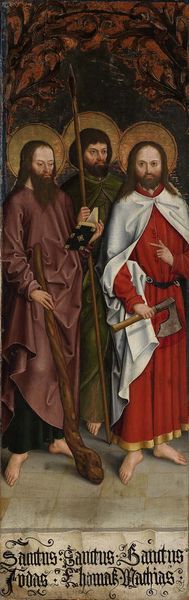
Titel: Die Apostel Petrus, Jacobus und Andreas
Künstler: Schwäbischer Meister
Standort: Karlsruhe
Institution: Staatliche Kunsthalle Karlsruhe
Schlagwörter: baum, dunkel, flügel, gemälde, laub, mann, umhang, weiß, bäume, grün, braun, finger, geste, holz, kleid, kleider, männer, schwarz, gürtel, rot, weg, malerei, ornament, bart, bärte, bibel, falten, johannes, stein, bild, ast, boden, gewand, gold, haare, mantel, drei, gewänder, höhle, wald, garten, füße, schrift, perspektive, stab, farbe, lila, violett, lanze, drei männer, thomas, barfuss, buch, kreuz, fliesen, knüppel, text, mäntel, altar, schein, heiligenschein, nimbus, christus, jesus, axt, toga, mittelalter, fingerzeig, könige, heilige, speer, jünger, beil, keule, hacke, stecken, altarbild, attribut, legende, dreidimensional, latein, katholizismus, heiligenscheine, apostel, evangelium, judas, lukas, attribute, verrat, matthias, heilihenschein, mathias, manner, mathhias, sanctus, gthomas, #legende, buchbarfuss, sulus, sauus, heiliger mathias